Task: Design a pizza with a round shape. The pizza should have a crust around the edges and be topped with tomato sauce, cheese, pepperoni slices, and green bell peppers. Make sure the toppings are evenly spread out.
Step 608:
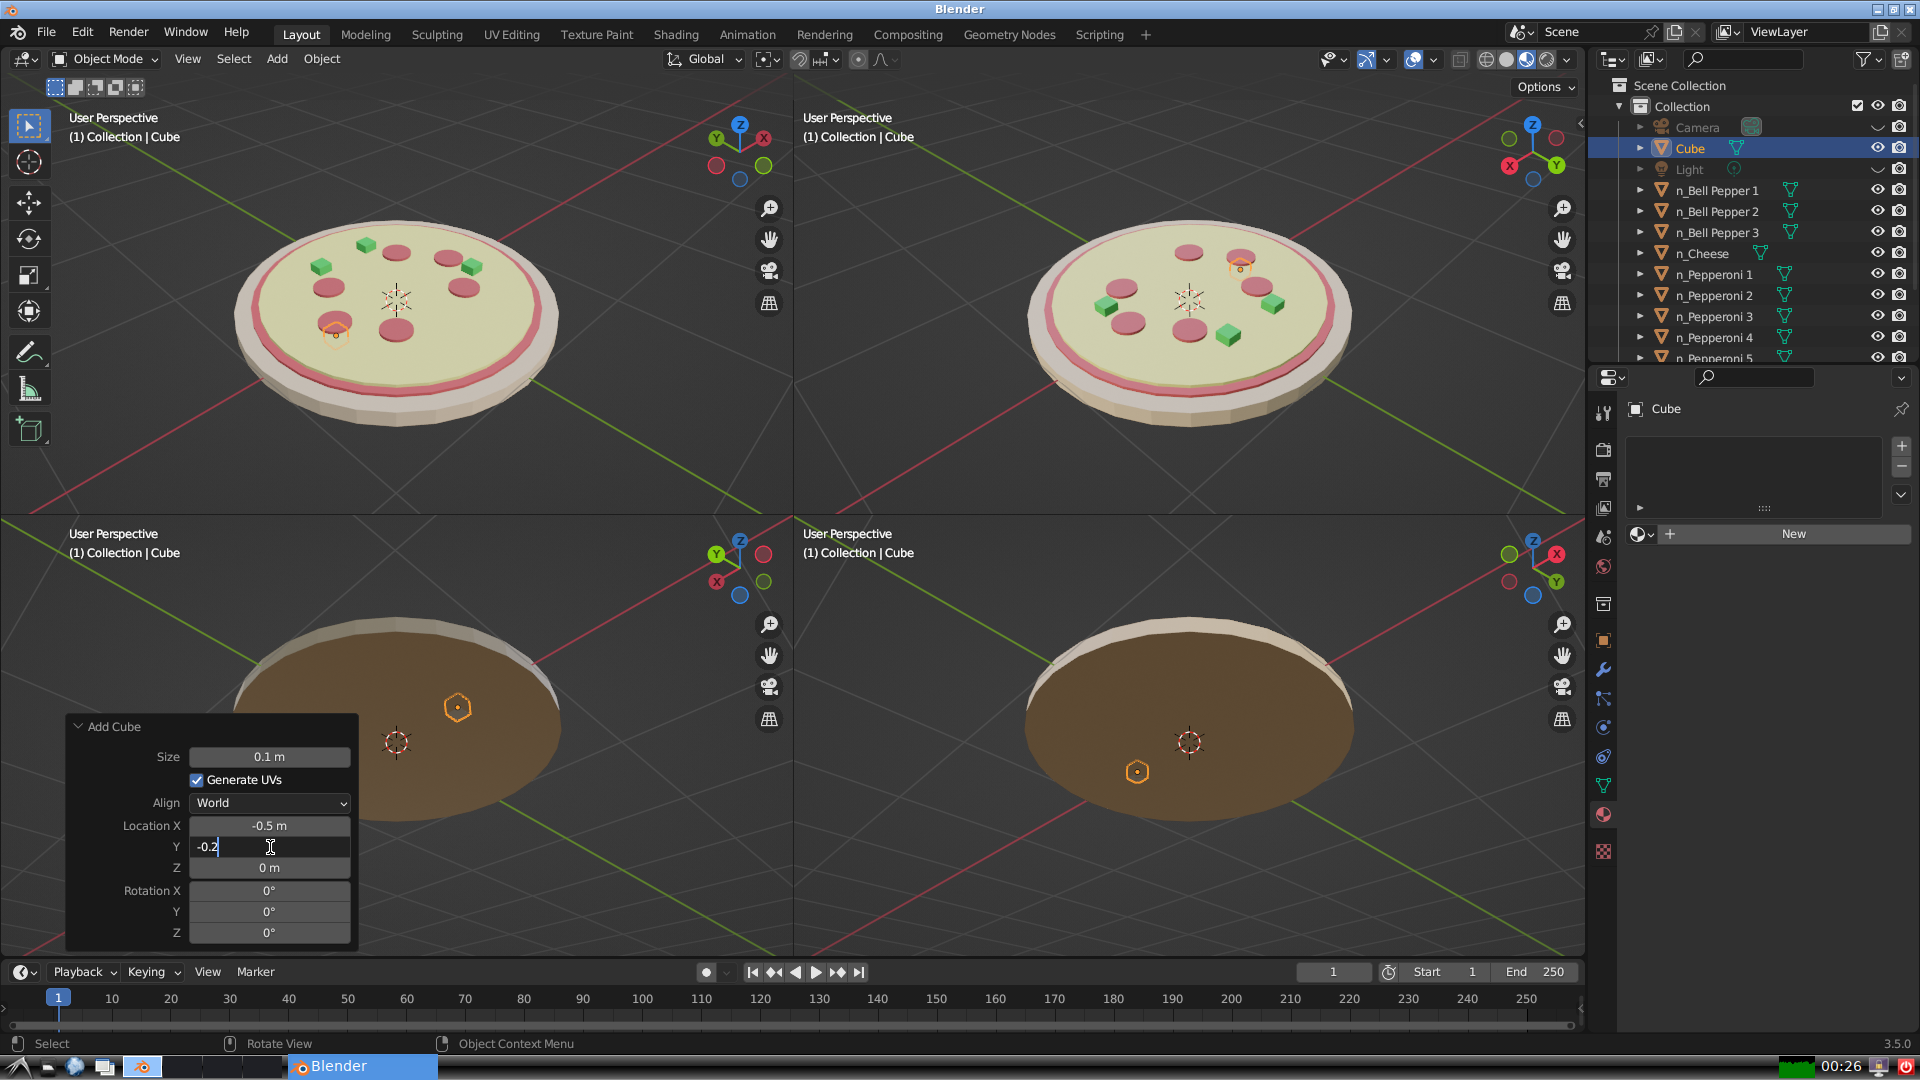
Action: {"key_press": ['Return']}